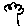
Label: tree